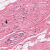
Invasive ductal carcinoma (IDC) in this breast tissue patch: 0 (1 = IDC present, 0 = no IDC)